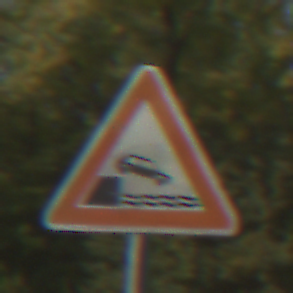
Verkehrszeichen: Ufer
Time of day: MorningAfternoon
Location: Outdoor (Suburban)
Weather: Clear
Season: NotSpecified
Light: Natural